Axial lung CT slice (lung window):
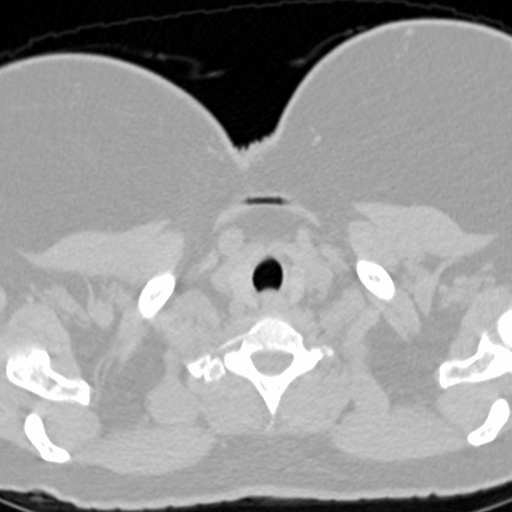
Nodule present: no